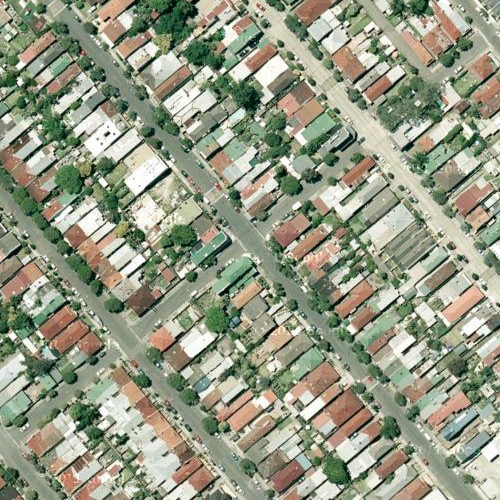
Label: sydney